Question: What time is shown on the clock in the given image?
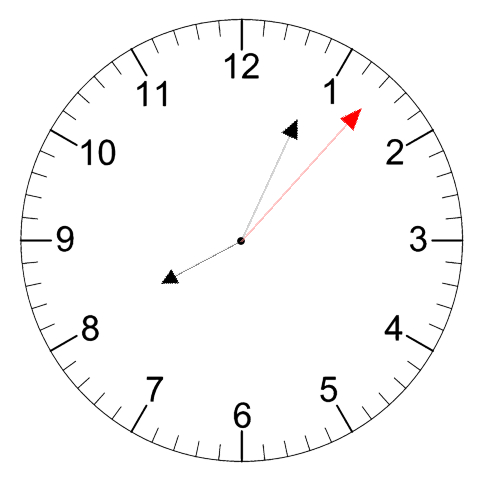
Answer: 08:04:07